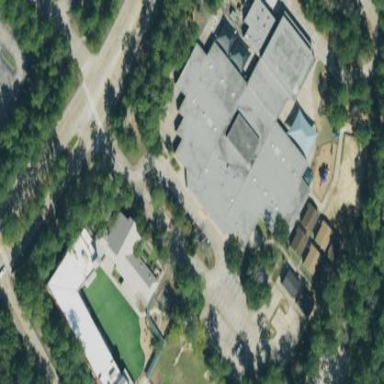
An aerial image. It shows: School.